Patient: sex M, age 69
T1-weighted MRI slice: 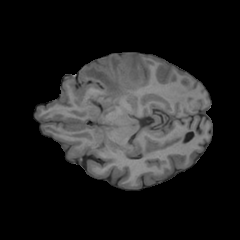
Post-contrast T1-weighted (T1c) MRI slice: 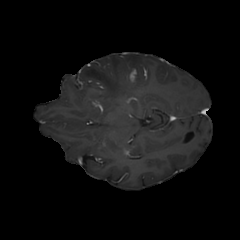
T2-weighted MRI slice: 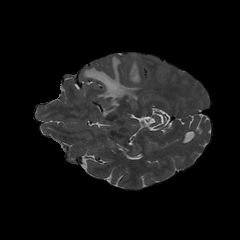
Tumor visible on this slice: yes
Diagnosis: Glioblastoma, IDH-wildtype
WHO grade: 4